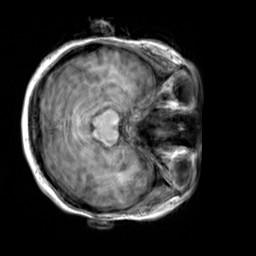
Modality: T1w
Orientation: axial
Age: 22
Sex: female
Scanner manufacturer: siemens
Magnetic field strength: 3 T
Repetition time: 2.3 s
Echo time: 0.00303 s